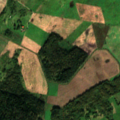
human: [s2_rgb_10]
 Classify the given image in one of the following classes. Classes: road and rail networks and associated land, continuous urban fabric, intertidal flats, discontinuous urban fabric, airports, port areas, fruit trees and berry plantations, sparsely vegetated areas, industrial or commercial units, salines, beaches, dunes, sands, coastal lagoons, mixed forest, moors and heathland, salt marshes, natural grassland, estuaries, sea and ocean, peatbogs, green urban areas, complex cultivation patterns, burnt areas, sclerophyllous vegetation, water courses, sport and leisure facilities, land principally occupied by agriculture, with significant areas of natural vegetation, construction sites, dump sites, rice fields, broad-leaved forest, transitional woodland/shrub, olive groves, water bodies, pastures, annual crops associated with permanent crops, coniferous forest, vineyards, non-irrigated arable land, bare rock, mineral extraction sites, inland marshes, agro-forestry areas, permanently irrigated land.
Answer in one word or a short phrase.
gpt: non-irrigated arable land, pastures, land principally occupied by agriculture, with significant areas of natural vegetation, coniferous forest, mixed forest